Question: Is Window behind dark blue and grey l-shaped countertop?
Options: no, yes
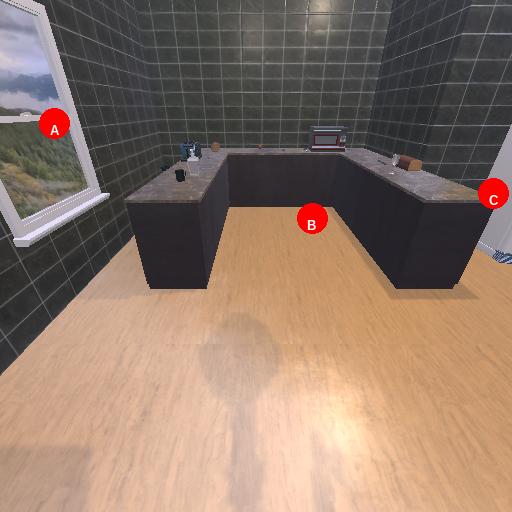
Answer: no